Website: apple
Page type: customer-info-address
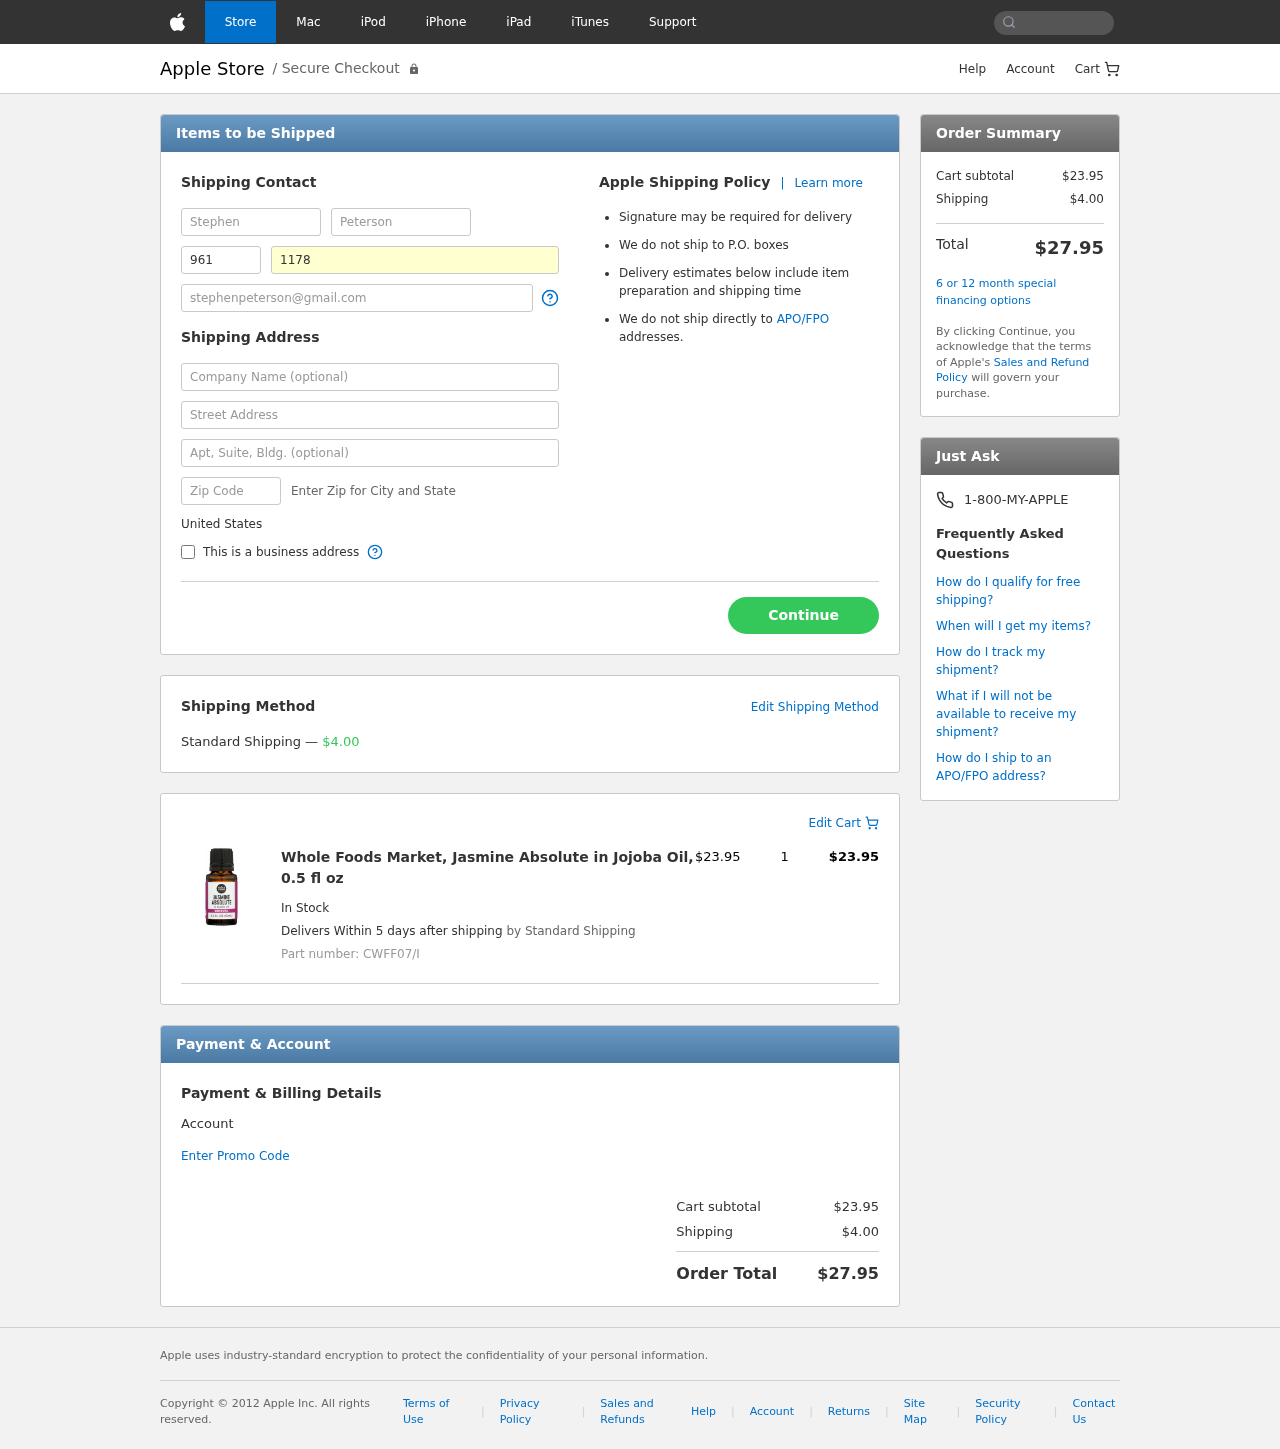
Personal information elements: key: PII_COUNTRY
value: United States
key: PII_FIRSTNAME
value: Stephen
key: PII_LASTNAME
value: Peterson
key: PII_PHONE_AREA
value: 961
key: PII_PHONE_LINE
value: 1178
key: PII_EMAIL
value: stephenpeterson@gmail.com
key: PII_STREET
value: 03753 Martinez Trafficway
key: PII_POSTCODE
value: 01678
Product elements: key: PRODUCT1_NAME
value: Whole Foods Market, Jasmine Absolute in Jojoba Oil, 0.5 fl oz
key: PRODUCT1_PRICE
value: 23.95
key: PRODUCT1_QUANTITY
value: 1
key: PRODUCT1_SKU
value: CWFF07/I
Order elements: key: ORDER_SHIPPING_COST
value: $4.00
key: ORDER_ITEM_TOTAL
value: $23.95
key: ORDER_SUBTOTAL
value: $23.95
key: ORDER_TOTAL
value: $27.95